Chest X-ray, PA view. Patient: 43 years old, sex F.
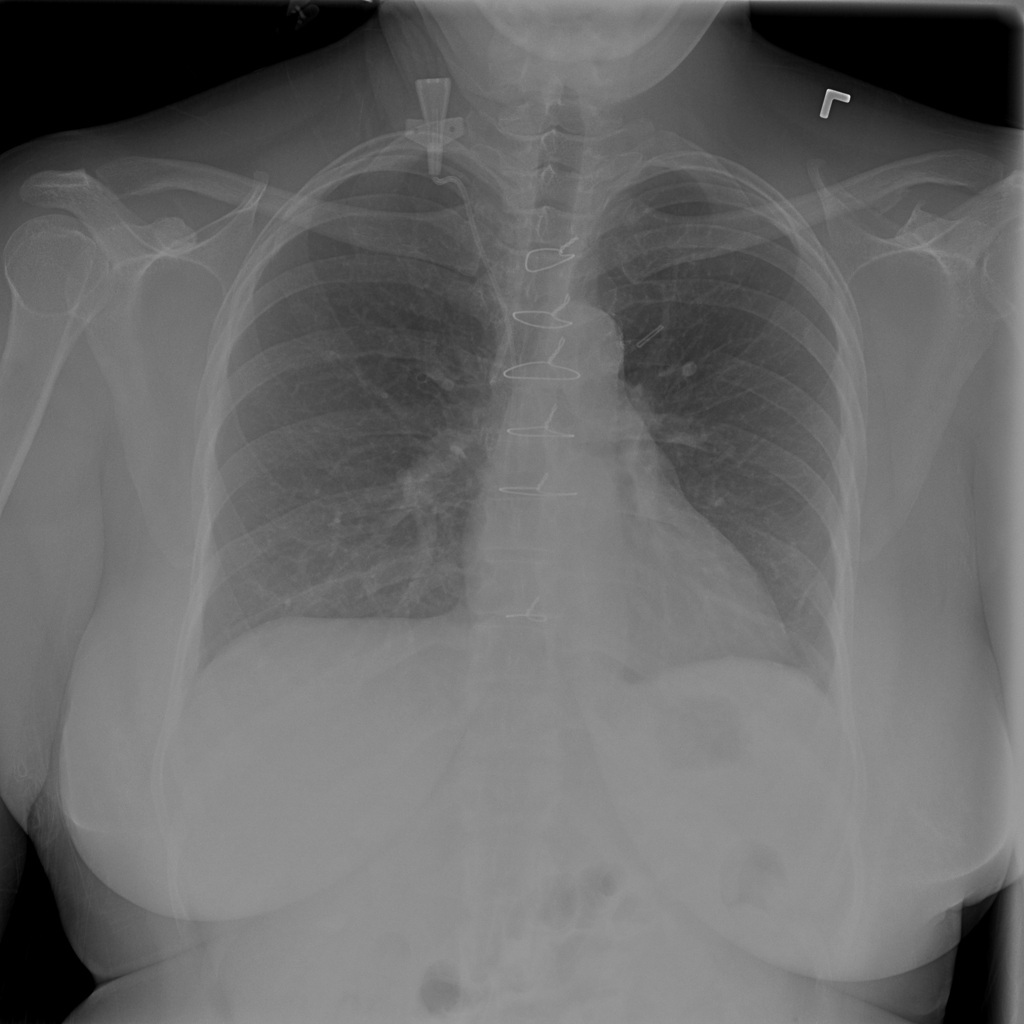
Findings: Nodule, Pleural_Thickening